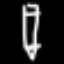
Label: pencil